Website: bh-photo
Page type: cross-sells
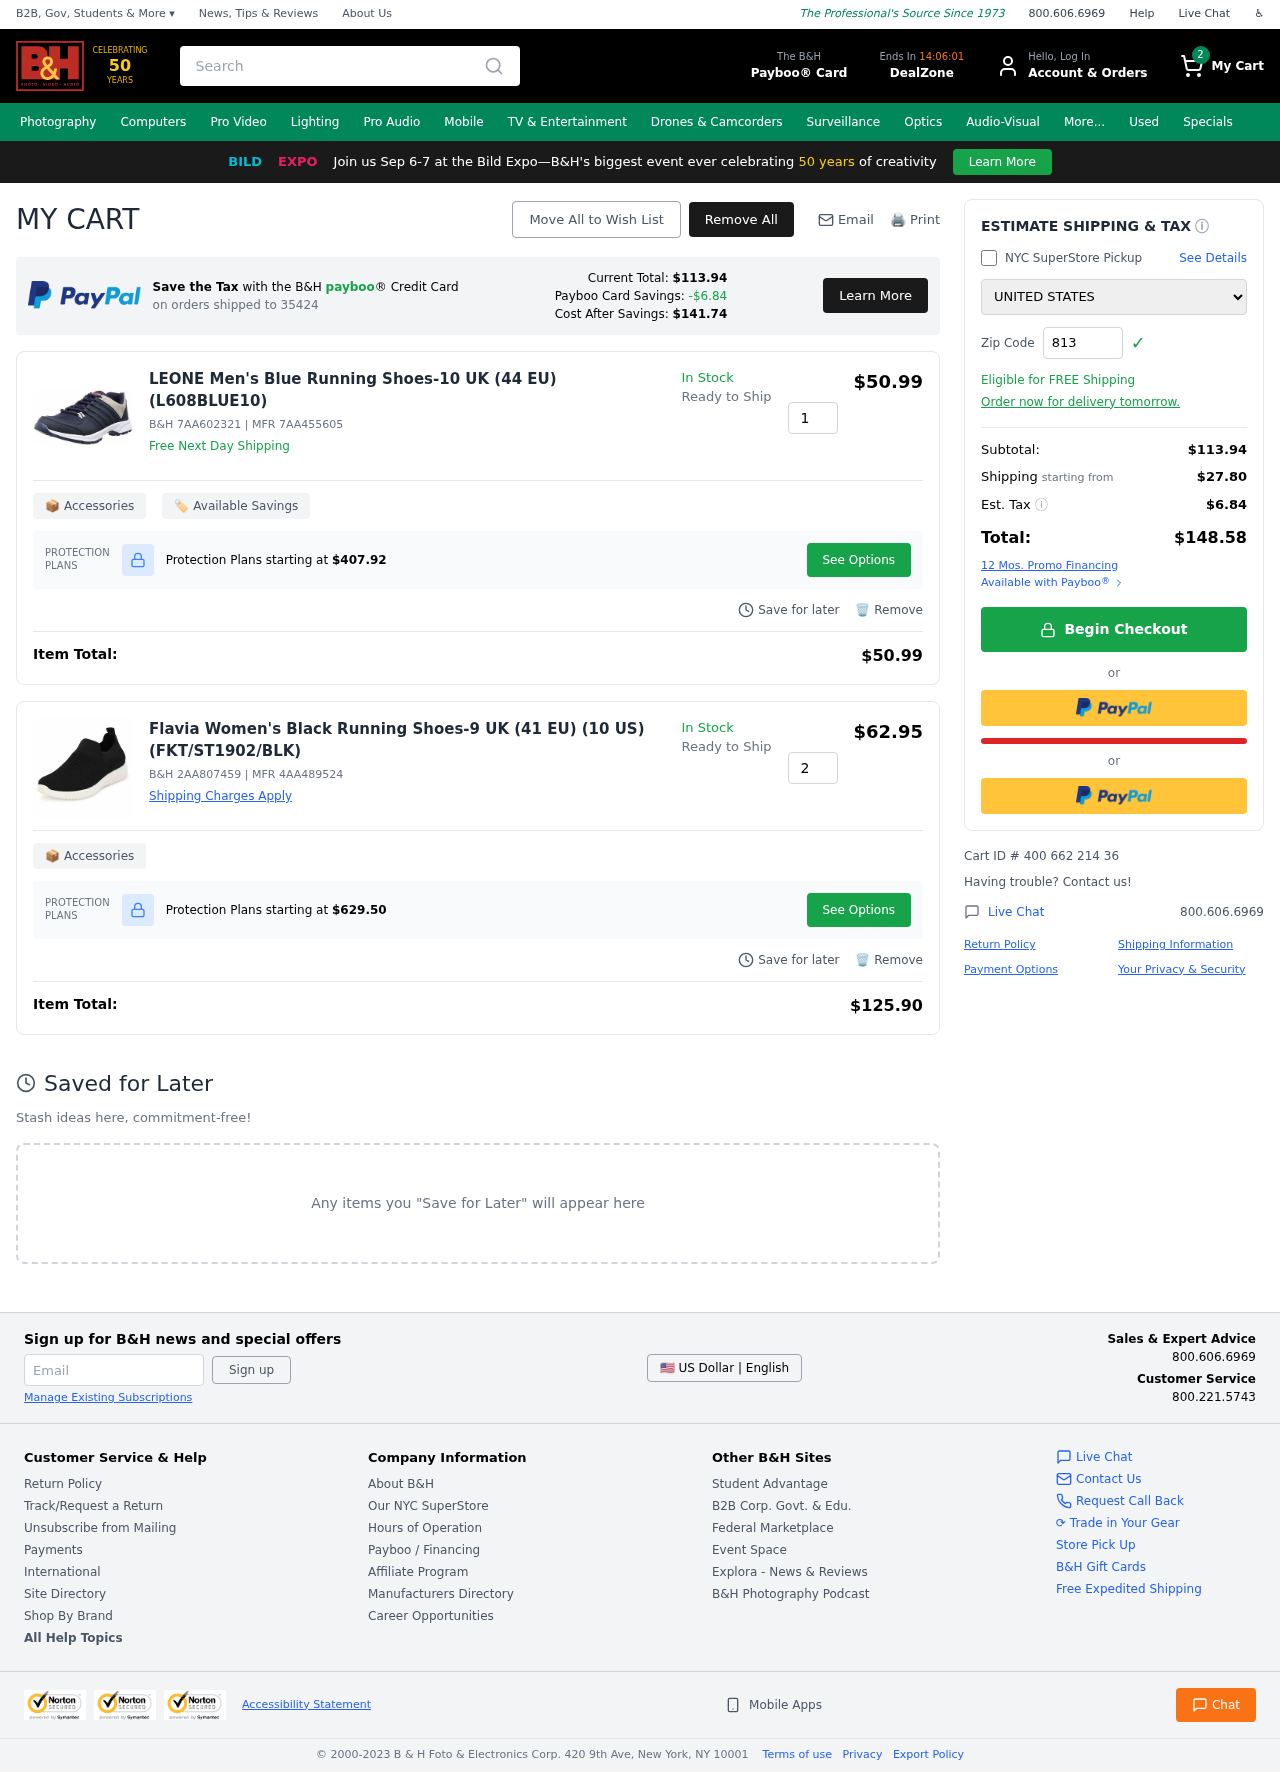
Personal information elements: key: PII_COUNTRY
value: United States
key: PII_POSTCODE
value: on orders shipped to 35424
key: PII_POSTCODE2
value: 81313
Product elements: key: PRODUCT1_NAME
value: LEONE Men's Blue Running Shoes-10 UK (44 EU) (L608BLUE10)
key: PRODUCT1_PRICE
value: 50.99
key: PRODUCT1_QUANTITY
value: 1
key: PRODUCT2_NAME
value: Flavia Women's Black Running Shoes-9 UK (41 EU) (10 US) (FKT/ST1902/BLK)
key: PRODUCT2_PRICE
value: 62.95
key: PRODUCT2_QUANTITY
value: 2
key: PRODUCT1_SKU
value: B&H 7AA602321
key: PRODUCT1_MFR
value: MFR 7AA455605
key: PRODUCT1_PROTECTION_PRICE
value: $407.92
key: PRODUCT1_ITEM_TOTAL
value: $50.99
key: PRODUCT2_SKU
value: B&H 2AA807459
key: PRODUCT2_MFR
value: MFR 4AA489524
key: PRODUCT2_PROTECTION_PRICE
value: $629.50
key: PRODUCT2_ITEM_TOTAL
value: $125.90
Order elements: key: ORDER_NUM_ITEMS
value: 2
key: PAYBOO_CURRENT_TOTAL
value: $113.94
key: ORDER_SUBTOTAL
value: $113.94
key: ORDER_SHIPPING_COST
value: $27.80
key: ORDER_TAX
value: $6.84
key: ORDER_TOTAL
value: $148.58
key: ORDER_ID
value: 400 662 214 36
Search elements: key: HEADER_SEARCH
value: Search
Other elements: key: PAYBOO_SAVINGS
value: -$6.84
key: PAYBOO_COST_AFTER_SAVINGS
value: $141.74